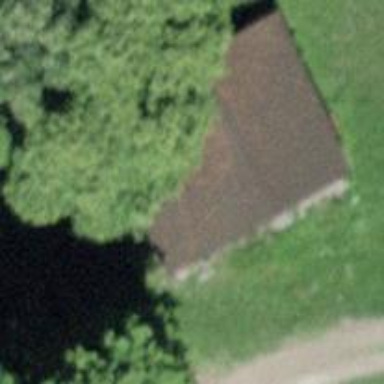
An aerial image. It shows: Rural barn.